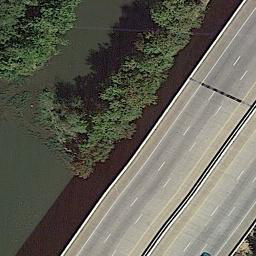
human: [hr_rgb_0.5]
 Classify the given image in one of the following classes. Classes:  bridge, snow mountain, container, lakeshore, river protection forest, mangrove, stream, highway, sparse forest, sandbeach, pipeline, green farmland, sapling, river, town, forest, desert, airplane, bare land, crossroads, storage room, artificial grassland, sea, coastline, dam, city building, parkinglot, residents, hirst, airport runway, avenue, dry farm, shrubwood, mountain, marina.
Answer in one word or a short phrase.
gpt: bridge